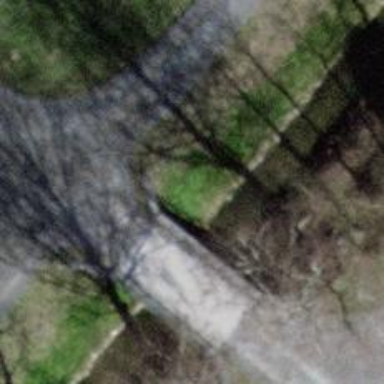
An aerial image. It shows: Paved track crossing bridge. The track is of grade1 quality.